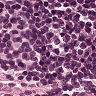
Metastatic tissue present: no